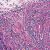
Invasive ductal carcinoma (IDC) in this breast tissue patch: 1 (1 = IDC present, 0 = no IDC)